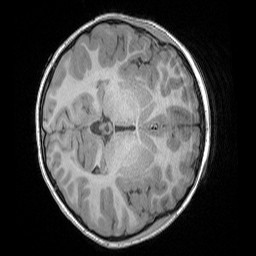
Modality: T1w
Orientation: axial
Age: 9
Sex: female
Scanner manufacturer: siemens
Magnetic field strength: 3 T
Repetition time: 1.65 s
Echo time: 0.00203 s